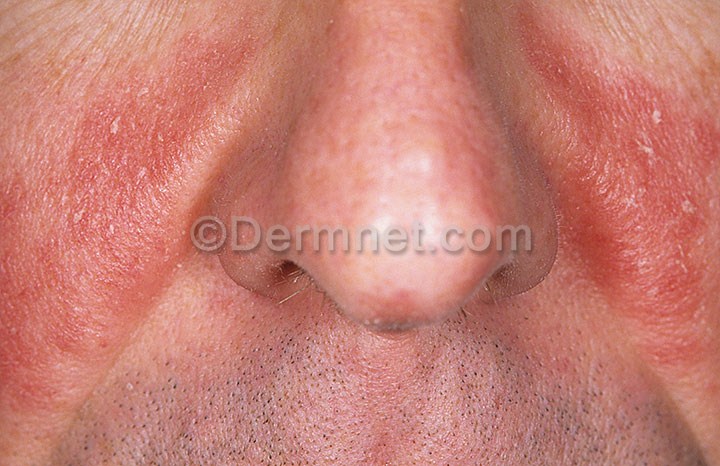
Disease: Acne and Rosacea Photos